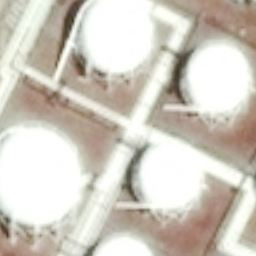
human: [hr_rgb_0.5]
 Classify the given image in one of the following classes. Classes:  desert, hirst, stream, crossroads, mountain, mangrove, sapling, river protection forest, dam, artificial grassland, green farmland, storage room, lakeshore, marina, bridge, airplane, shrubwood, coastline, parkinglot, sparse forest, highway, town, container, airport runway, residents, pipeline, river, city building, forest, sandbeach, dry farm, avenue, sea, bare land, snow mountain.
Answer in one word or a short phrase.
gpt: storage room